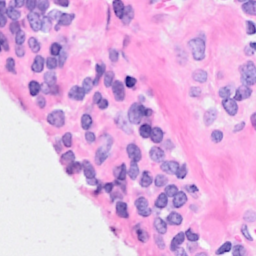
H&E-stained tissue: Breast